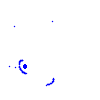
Particle: kaon